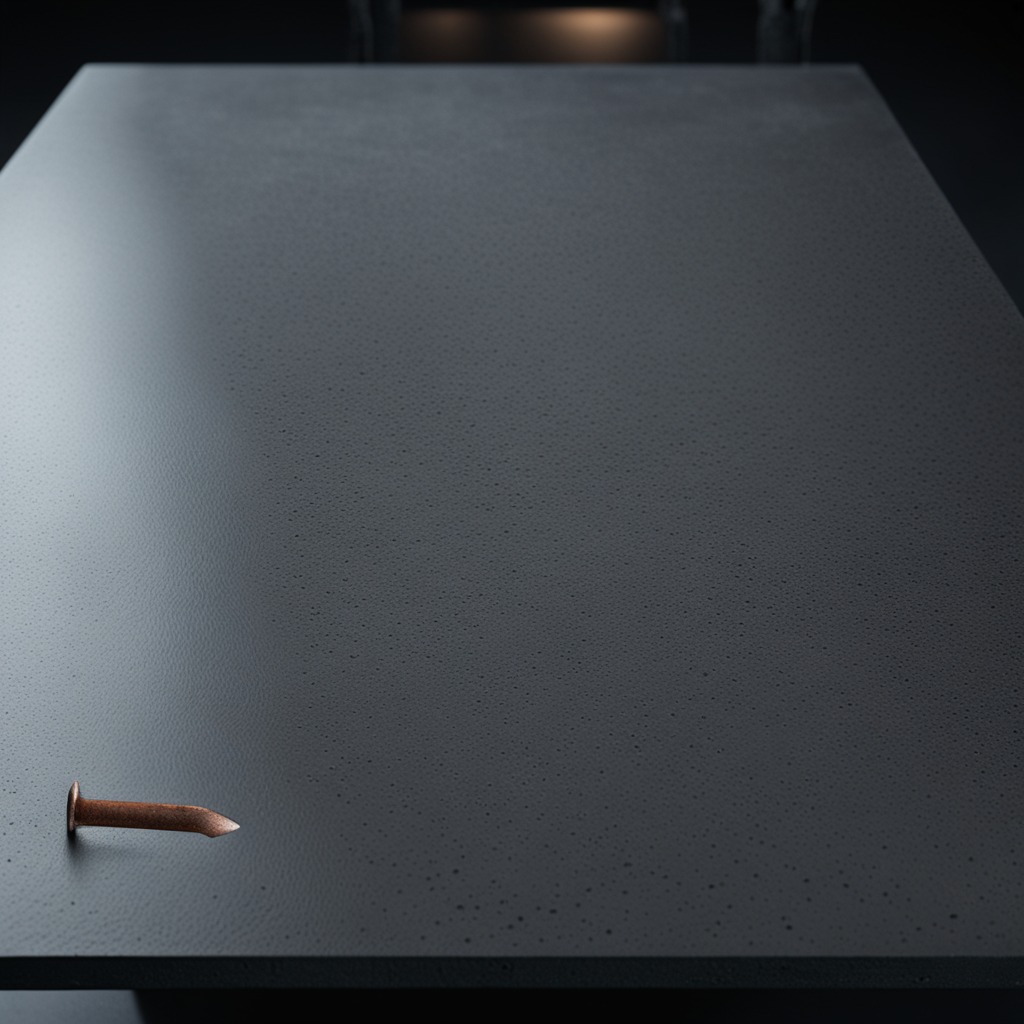
A nail is lying on the clean granite table inside a workshop at night.